Chest X-ray:
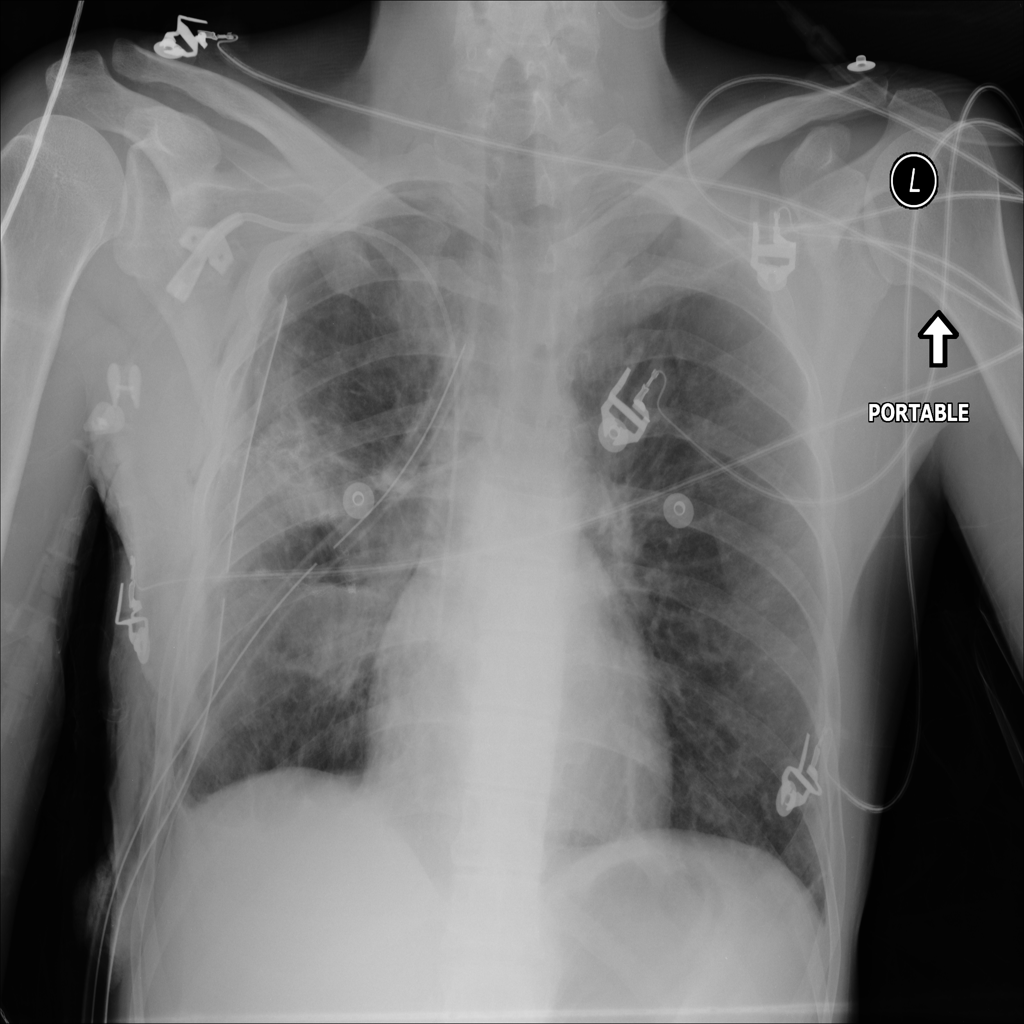
Findings: Consolidation, Effusion, Fibrosis
No abnormal finding: no